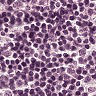
Metastatic tissue present: yes